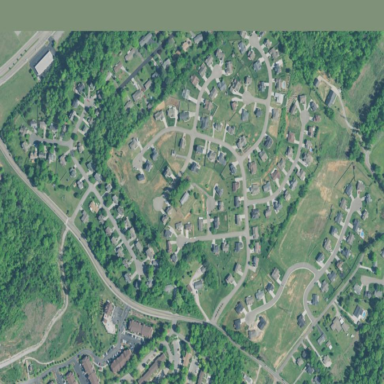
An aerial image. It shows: This residential area consists of single-family homes.